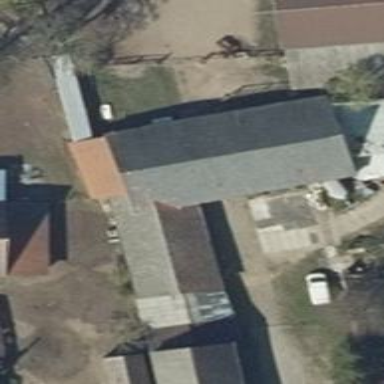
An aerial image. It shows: Farm auxiliary building.